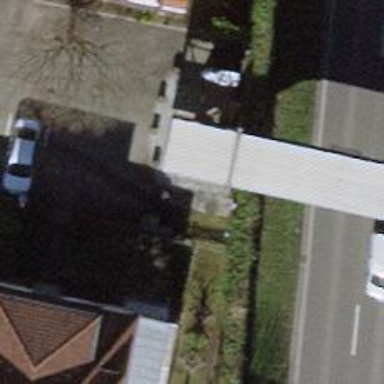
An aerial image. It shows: Road with steps.